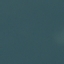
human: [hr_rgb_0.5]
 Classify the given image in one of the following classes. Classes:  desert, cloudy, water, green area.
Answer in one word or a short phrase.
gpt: water